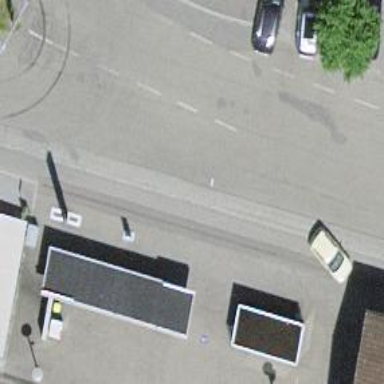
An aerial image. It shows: Bus stop with platform for public transport.